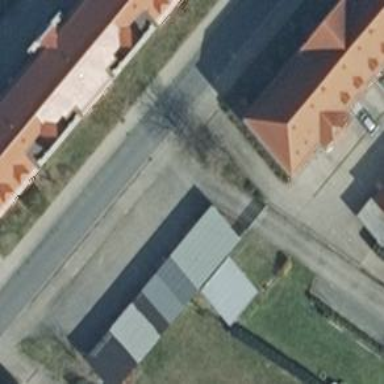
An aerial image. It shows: Residential road with sidewalks on both sides.